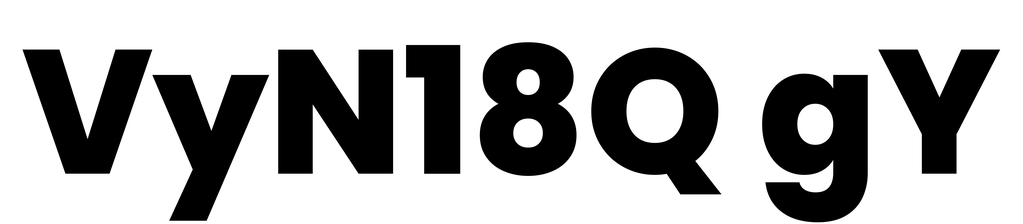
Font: Poppins-ExtraBold